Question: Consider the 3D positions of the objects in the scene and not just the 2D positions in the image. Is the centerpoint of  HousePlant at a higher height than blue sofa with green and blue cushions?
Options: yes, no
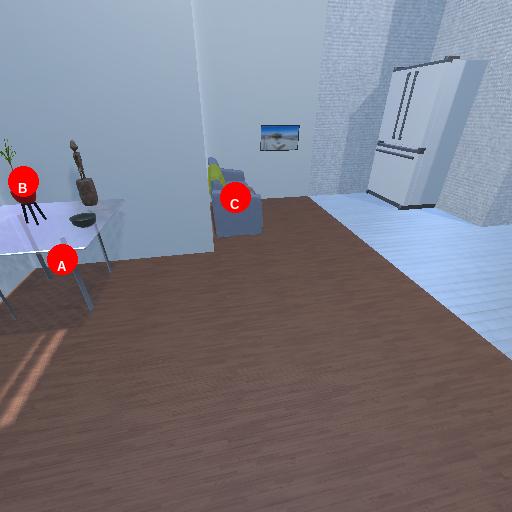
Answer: yes